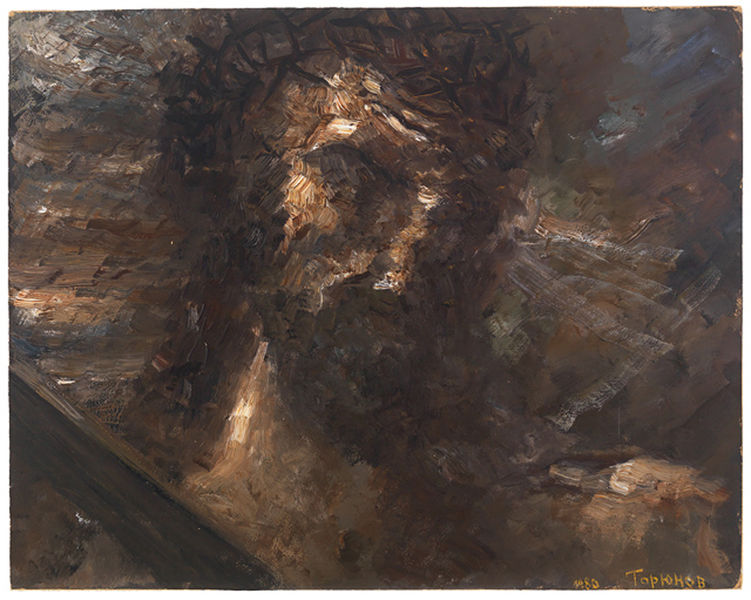
Titel: Christ Carrying His Cross, Christ Carrying His Cross
Künstler: Goriunov Evgenii
Standort: Amherst (Massachusetts, USA)
Institution: Mead Art Museum, Amherst College
Schlagwörter: crown, oil, religious, dark, expressionism, face, painting, portrait, brown, hand, greek, man, eyes, light, texture, brush strokes, impressionism, shadow, expressionist, beard, cross, crucifixion, abstract, person, neck, jesus, intaglio, religion, impressionist, god, christ, crucifix, rough, paint, impasto, impressionistic, contrast, blurred, blurry, biblical, lord, russian, earth, pain, holy, crown of thorns, thorns, jesus christ, earthy, messy, acrylic, painterly hand, neutral, topiokob, savior, son of god, highlight, saviour, highlights, dakr, thorn, potohob, difficult, hard